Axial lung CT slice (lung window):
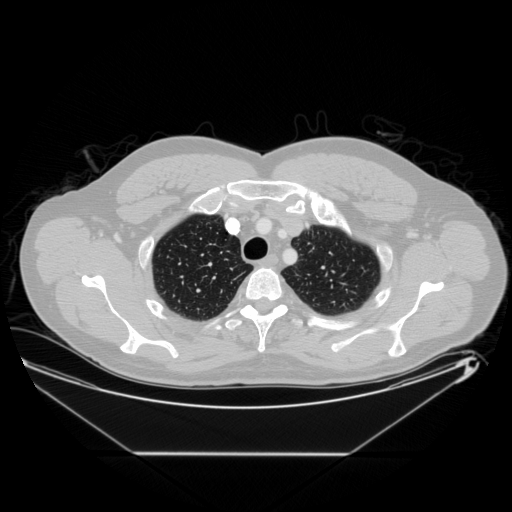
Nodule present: no